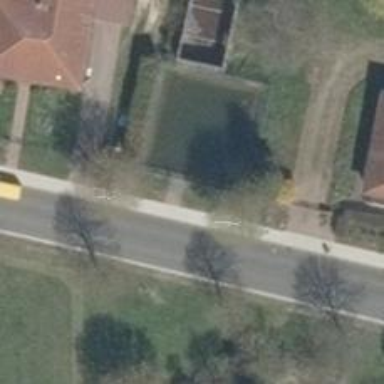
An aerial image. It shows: Fire water pond meant for emergency use.